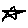
Label: star